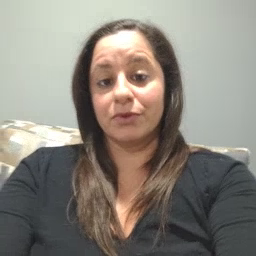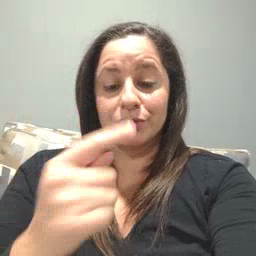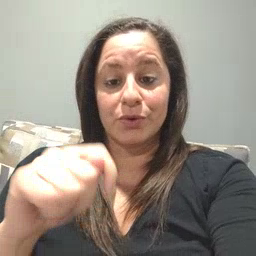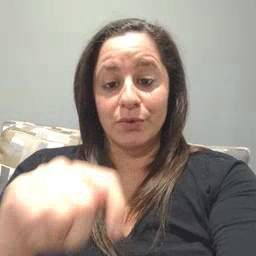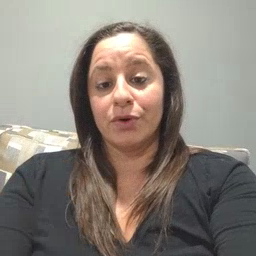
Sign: toy